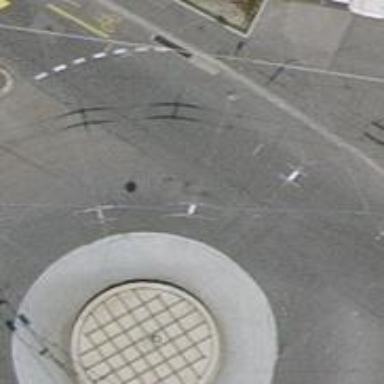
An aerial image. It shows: Secondary road with asphalt surface. The road features roundabout and trolley wires. The sidewalk on the right also has asphalt surface.